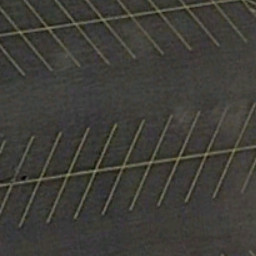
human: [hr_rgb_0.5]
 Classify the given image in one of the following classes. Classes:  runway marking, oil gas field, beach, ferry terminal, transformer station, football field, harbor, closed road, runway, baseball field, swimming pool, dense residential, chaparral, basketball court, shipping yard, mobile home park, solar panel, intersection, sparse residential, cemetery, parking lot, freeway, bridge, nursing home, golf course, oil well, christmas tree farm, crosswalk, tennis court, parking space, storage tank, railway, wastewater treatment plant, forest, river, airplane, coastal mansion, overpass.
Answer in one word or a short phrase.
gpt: parking space